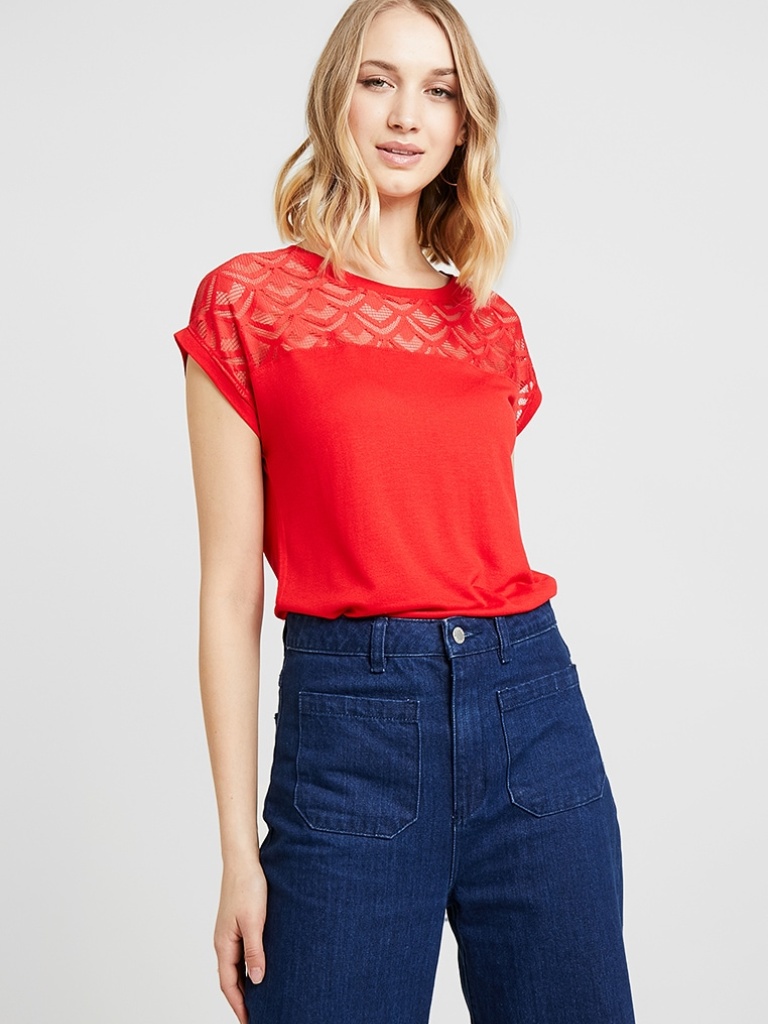
cotton relaxed short sleeve hip length French Tucked crew t-shirt